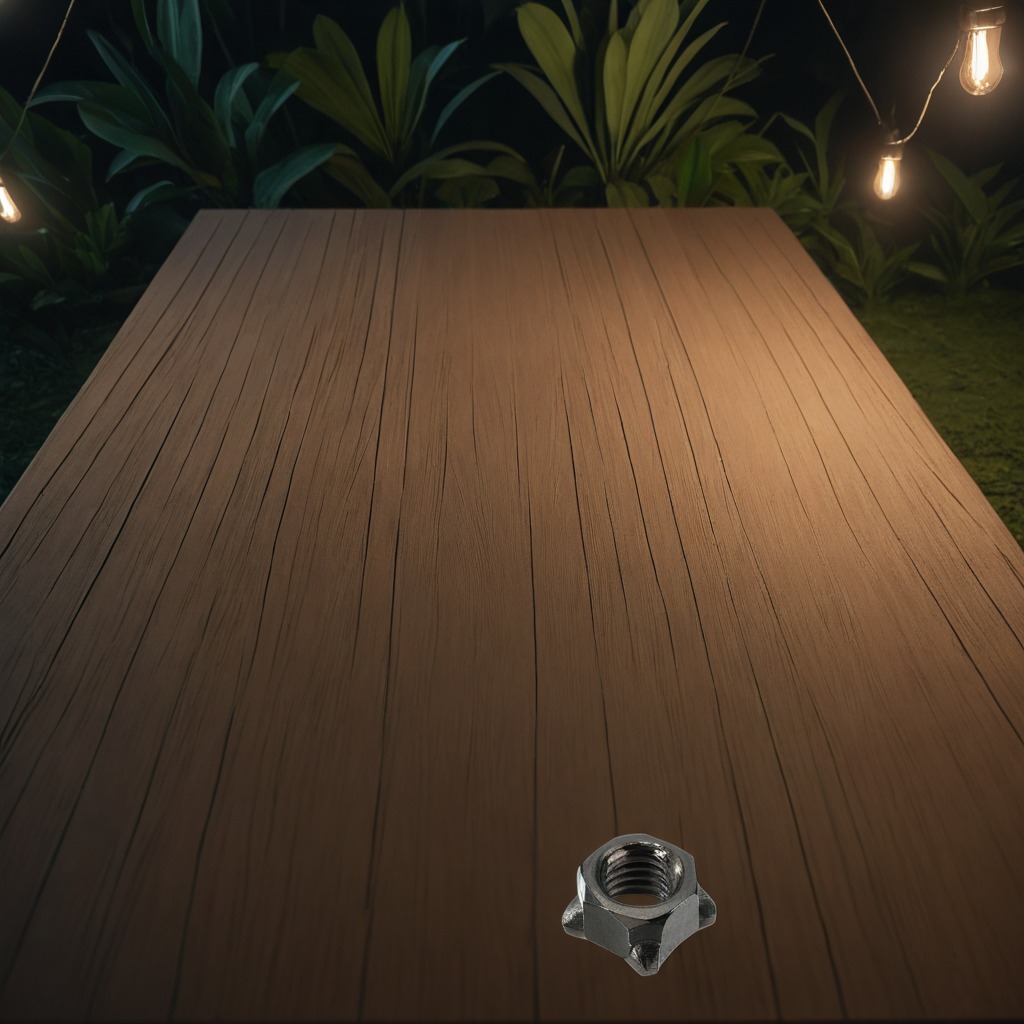
A metal nut is lying on the wooden table inside a jungle field workshop tent at night.